Interaction volume radius: 10 \u00c5
Interaction volume height: 10 \u00c5
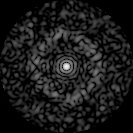
Disorder parameter: 0.8011